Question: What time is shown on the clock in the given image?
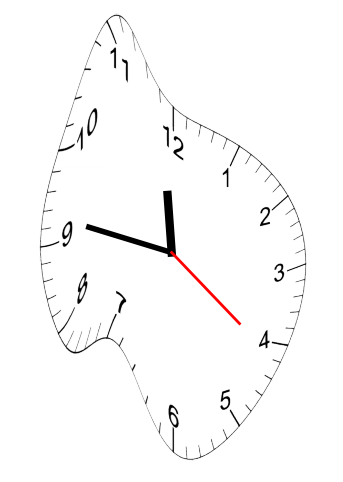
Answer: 11:46:21